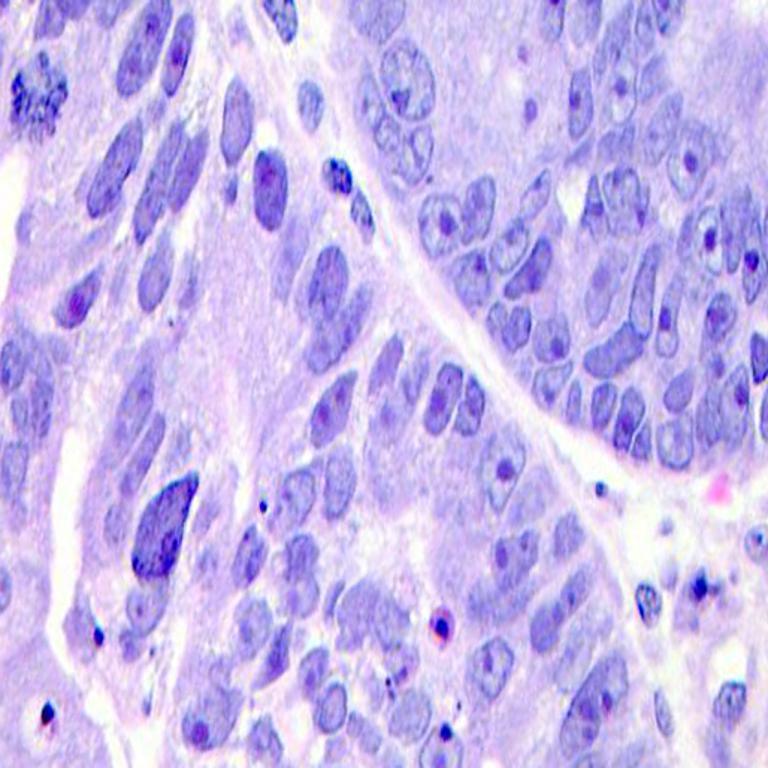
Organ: colon
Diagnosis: adenocarcinomas